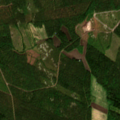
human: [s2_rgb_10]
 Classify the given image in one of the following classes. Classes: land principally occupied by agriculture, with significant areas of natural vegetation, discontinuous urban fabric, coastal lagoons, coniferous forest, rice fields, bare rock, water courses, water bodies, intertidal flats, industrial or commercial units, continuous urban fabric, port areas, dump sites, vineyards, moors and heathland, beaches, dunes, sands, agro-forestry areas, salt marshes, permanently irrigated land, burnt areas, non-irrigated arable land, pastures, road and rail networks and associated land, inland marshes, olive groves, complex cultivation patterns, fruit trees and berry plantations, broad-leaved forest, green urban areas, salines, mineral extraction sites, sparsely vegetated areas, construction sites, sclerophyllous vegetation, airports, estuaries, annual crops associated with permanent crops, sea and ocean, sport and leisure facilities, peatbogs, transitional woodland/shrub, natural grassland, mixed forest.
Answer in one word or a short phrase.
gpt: non-irrigated arable land, coniferous forest, mixed forest